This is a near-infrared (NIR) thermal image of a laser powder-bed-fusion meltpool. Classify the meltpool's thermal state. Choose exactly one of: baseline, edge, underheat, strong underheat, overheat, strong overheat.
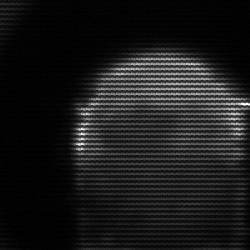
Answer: edge